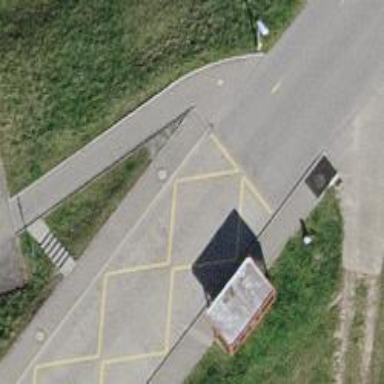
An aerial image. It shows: Bus stop with designated public transport stop position.